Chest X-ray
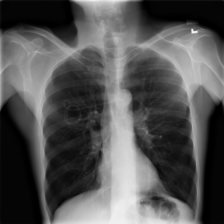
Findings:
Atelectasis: negative
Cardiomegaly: negative
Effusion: negative
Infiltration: negative
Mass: negative
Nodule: negative
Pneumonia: negative
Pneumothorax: negative
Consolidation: negative
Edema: negative
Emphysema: negative
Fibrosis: negative
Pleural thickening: negative
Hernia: negative